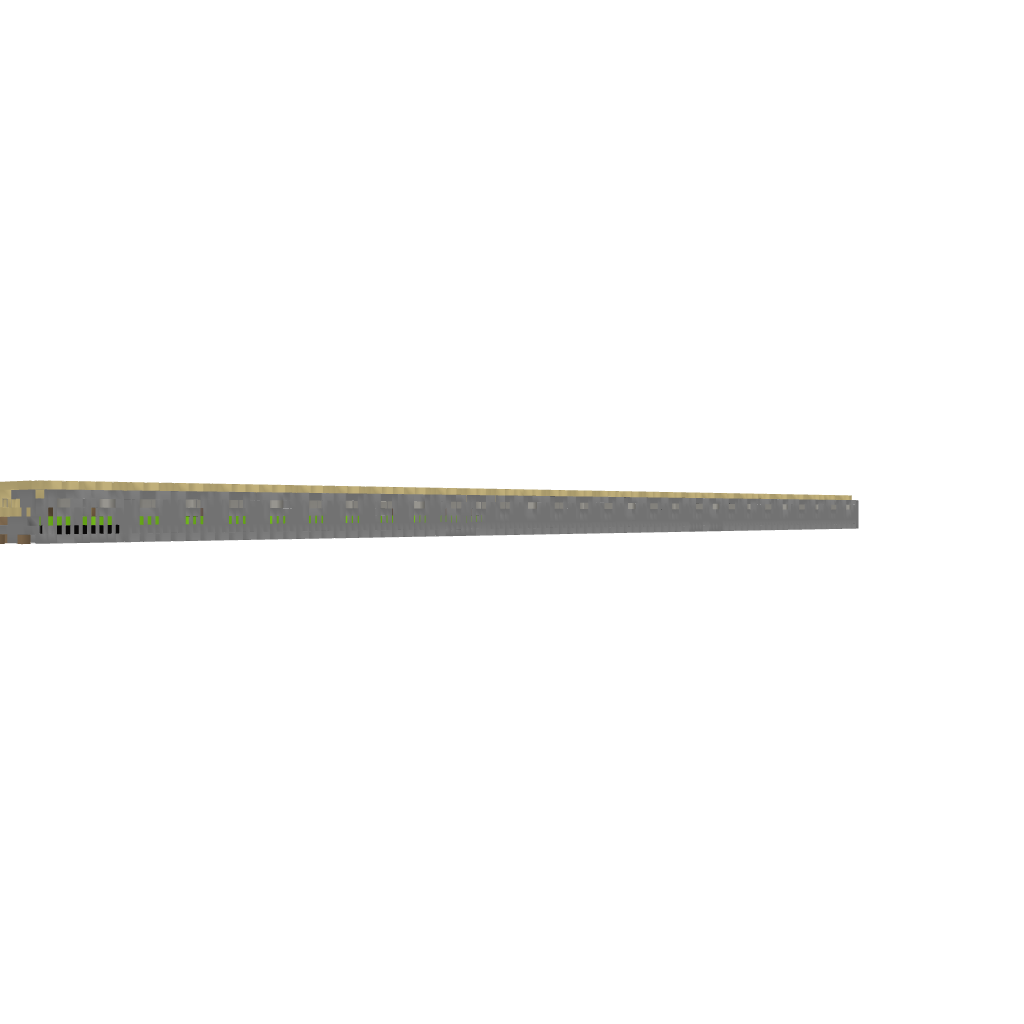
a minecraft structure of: Grand hotel